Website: home-depot
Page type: account-selection
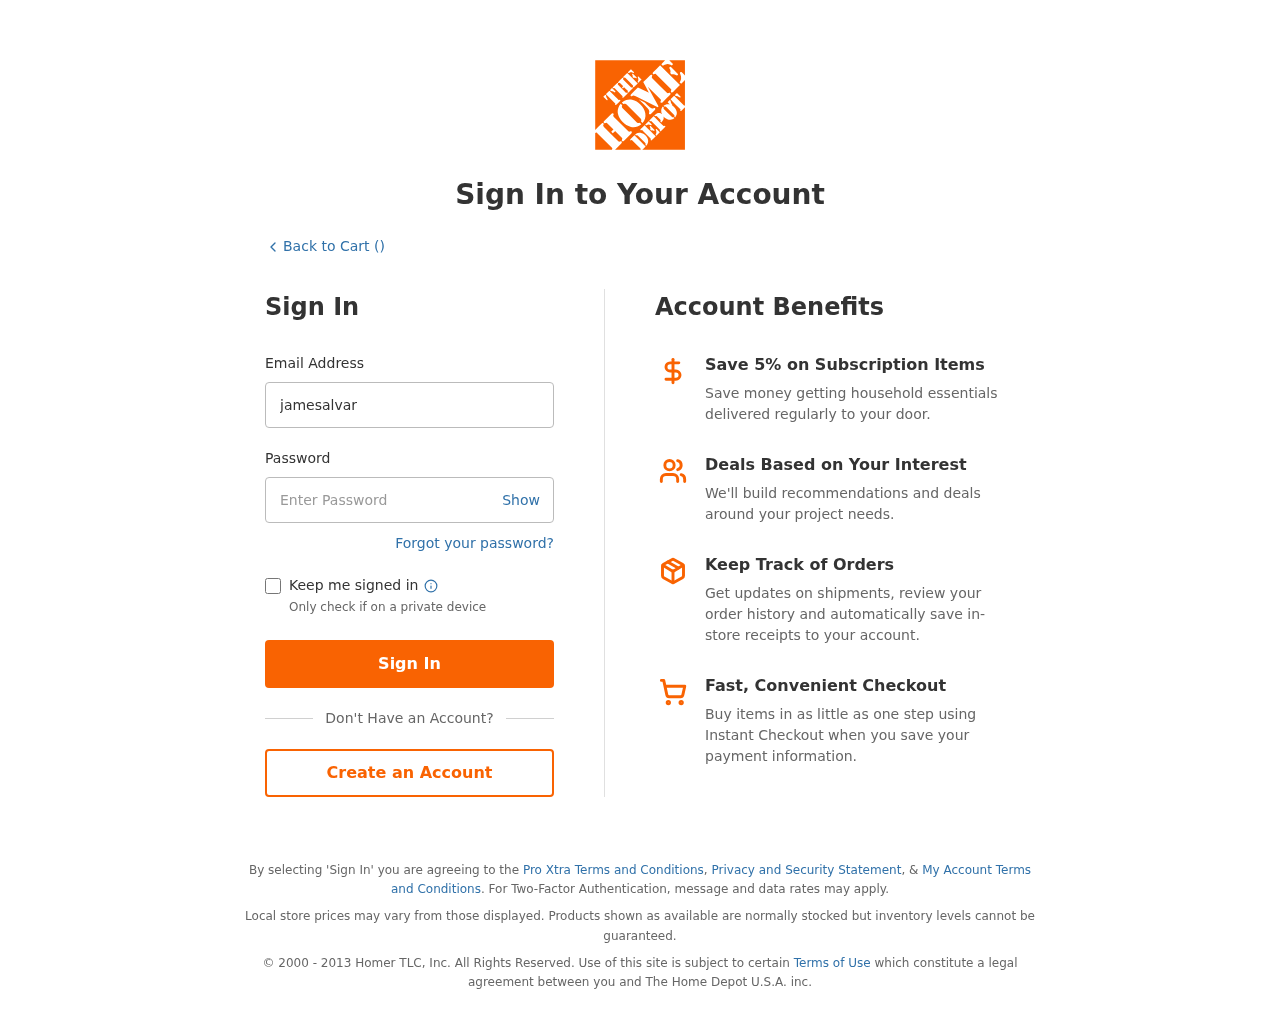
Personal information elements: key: PII_LOGIN_USERNAME
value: jamesalvarado81